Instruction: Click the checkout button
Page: cart
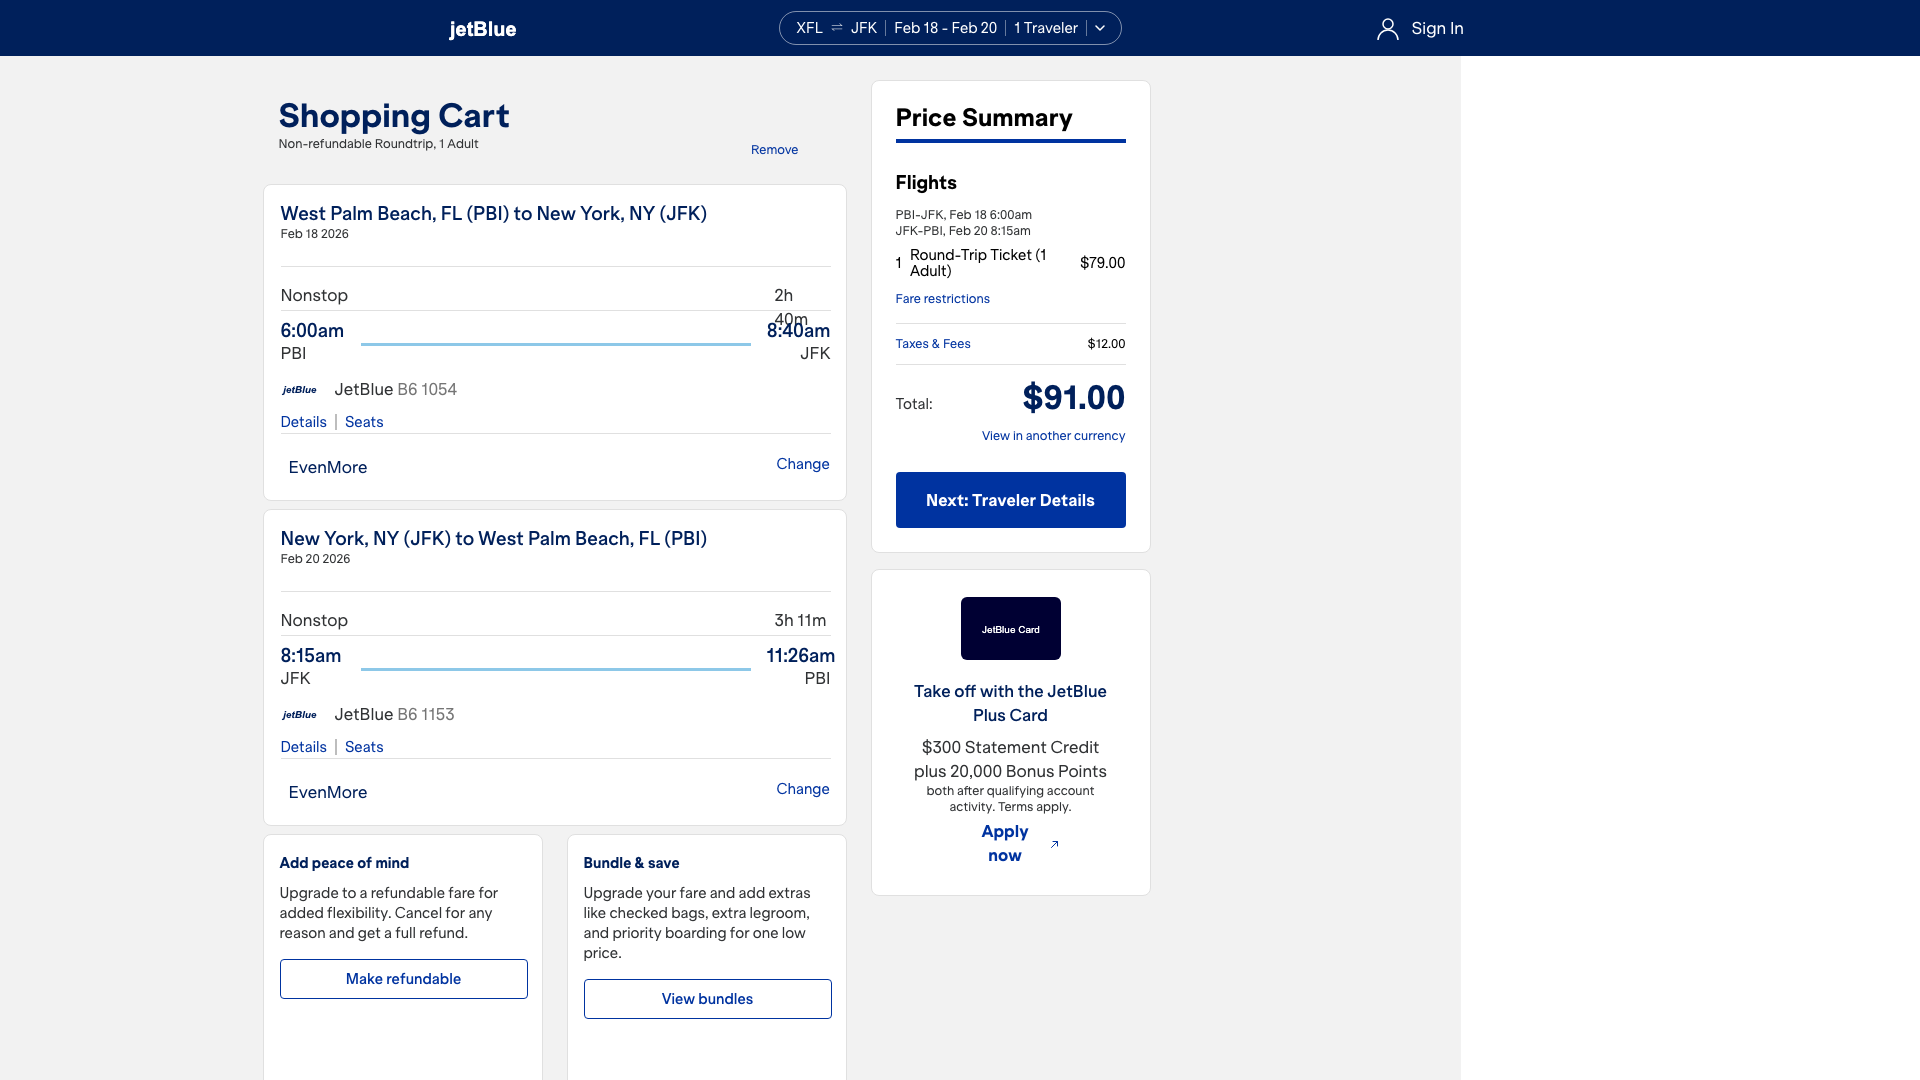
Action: click